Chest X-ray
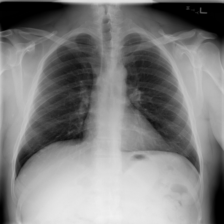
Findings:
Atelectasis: negative
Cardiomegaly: negative
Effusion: negative
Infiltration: negative
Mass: negative
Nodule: negative
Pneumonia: negative
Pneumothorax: negative
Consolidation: negative
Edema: negative
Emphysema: negative
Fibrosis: negative
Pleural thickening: negative
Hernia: negative